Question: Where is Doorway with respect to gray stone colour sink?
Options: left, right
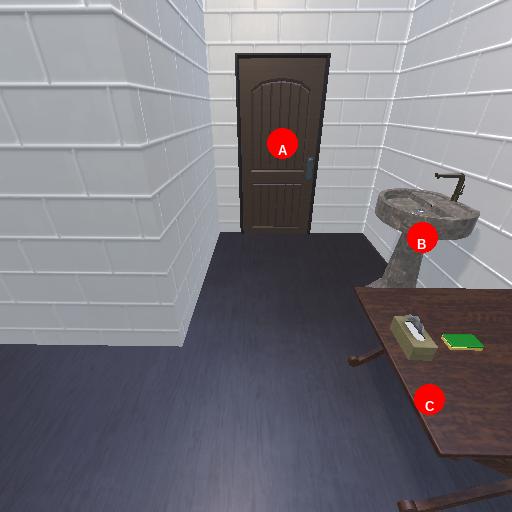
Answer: left